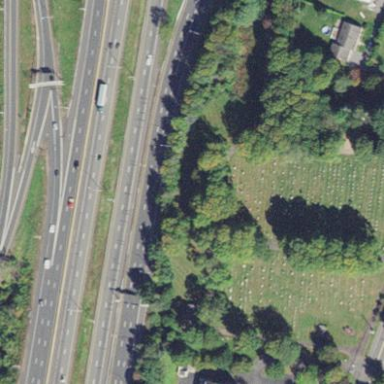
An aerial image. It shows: Cemetery.